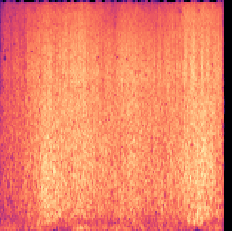
Sound class: Sea waves